Question: I'm trying to find a way for sum subtotals.
subtotals image
<URL>
As you could see in the pic. i have a column with key codes that allows me to use Find. for looking through all values (in column o) and selecting those that belong to its corresponding section.
The issue is that because my poor knowledge in VBA, I was trying long without success. The time has come for asking for some help.
Here as follows some hints about what I was doing/trying.
As you can see here, I was trying with Find. for looking values in column "O". After that, I was not capable to select them for sum.
'''
Sub Mod9x()
Dim cell As Range
Dim arr As Variant, arrElem1 As Variant
Dim firstAddress As String, c As Range, rALL As Range
Dim sh1 As Worksheet
Dim i, j As Long, r As Range, d As Double
Set sh1 = Sheets("Valeurs")
lr = sh1.Range("E" & Rows.Count).End(xlUp).row
For i = 15 To lr
With sh1
On Error Resume Next
For Each cell In sh1.Cells(i, 5)
arr = Split(Replace(cell.Value, " ", " "), " ")
For Each arrElem1 In arr
If Len(arrElem1) = 15 Then
lResult1 = arrElem1
Set Findv1 = Range("E15:E3000").Cells.Find(What:=lResult1, LookAt:=xlWhole, _
After:=Range("E15"), SearchDirection:=xlNext)
If Not Findv1 Is Nothing Then
With Findv1
Set c = .Find(Findv1, LookIn:=xlValues, LookAt:=xlPart)
If Not c Is Nothing Then
Set rALL = c
firstAddress = c.Address
Do
Set rALL = Union(rALL, c)
sh1.Range(c.Address).Activate
Set c = .FindNext(c)
Loop While Not c Is Nothing And c.Address <> firstAddress
End If
.Activate
If Not rALL Is Nothing Then c.Offset(, 10).Select
Application.WorksheetFunction.sum (Selection)
sh1.Cells(Findv1, 15) = Application.WorksheetFunction.sum(Selection)
End With
End If
End If
Next arrElem1
Next cell
End With
Next i
End Sub
'''
Really grateful for any support.
Additional code for Key values finding:
'''
Sub x()
Dim r As Range, d As Double
For Each r In Columns(5).SpecialCells(xlCellTypeConstants)
If UBound(Split(r, ".")) = 3 Then
d = d + r.Offset(, 10).Value
r.Offset(, 10).Value = d
End If
Next r
End Sub
'''

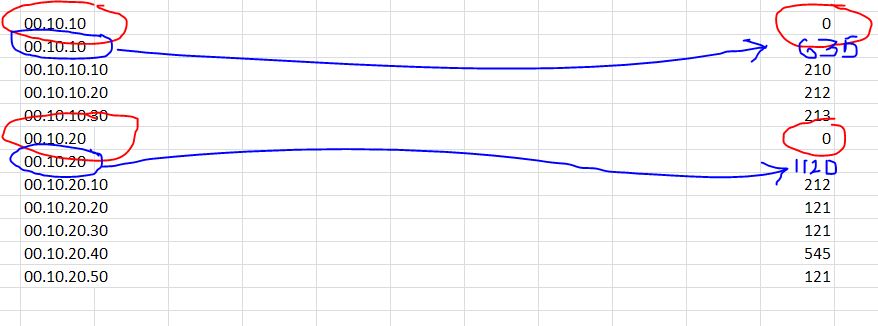
Answer: OK, this is just a slight variation on the code above. Let me know how you get on.
'''
Sub x()
Dim r1 As Range, r2 As Range, d As Double
For Each r1 In Columns(5).SpecialCells(xlCellTypeConstants).Areas
For Each r2 In r1
If UBound(Split(r2, ".")) = 3 Then
d = d + r2.Offset(, 10).Value
End If
Next r2
r1(1).Offset(-1) = Left(r1(1), 8)
r1(1).Offset(-1, 10) = d
d = 0
Next r1
End Sub
'''